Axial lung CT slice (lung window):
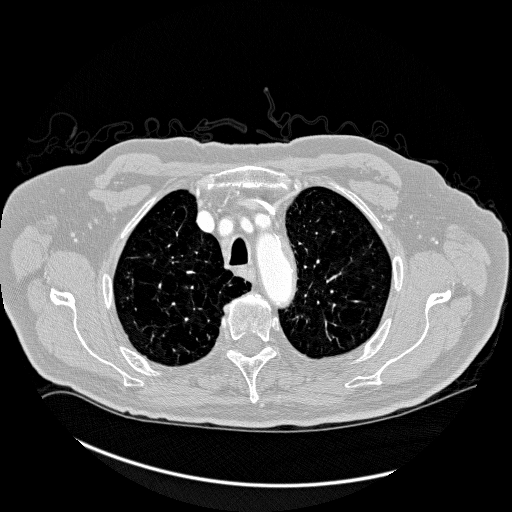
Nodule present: no